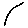
Label: moon